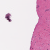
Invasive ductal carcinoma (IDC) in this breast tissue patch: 0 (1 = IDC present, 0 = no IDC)